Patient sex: M
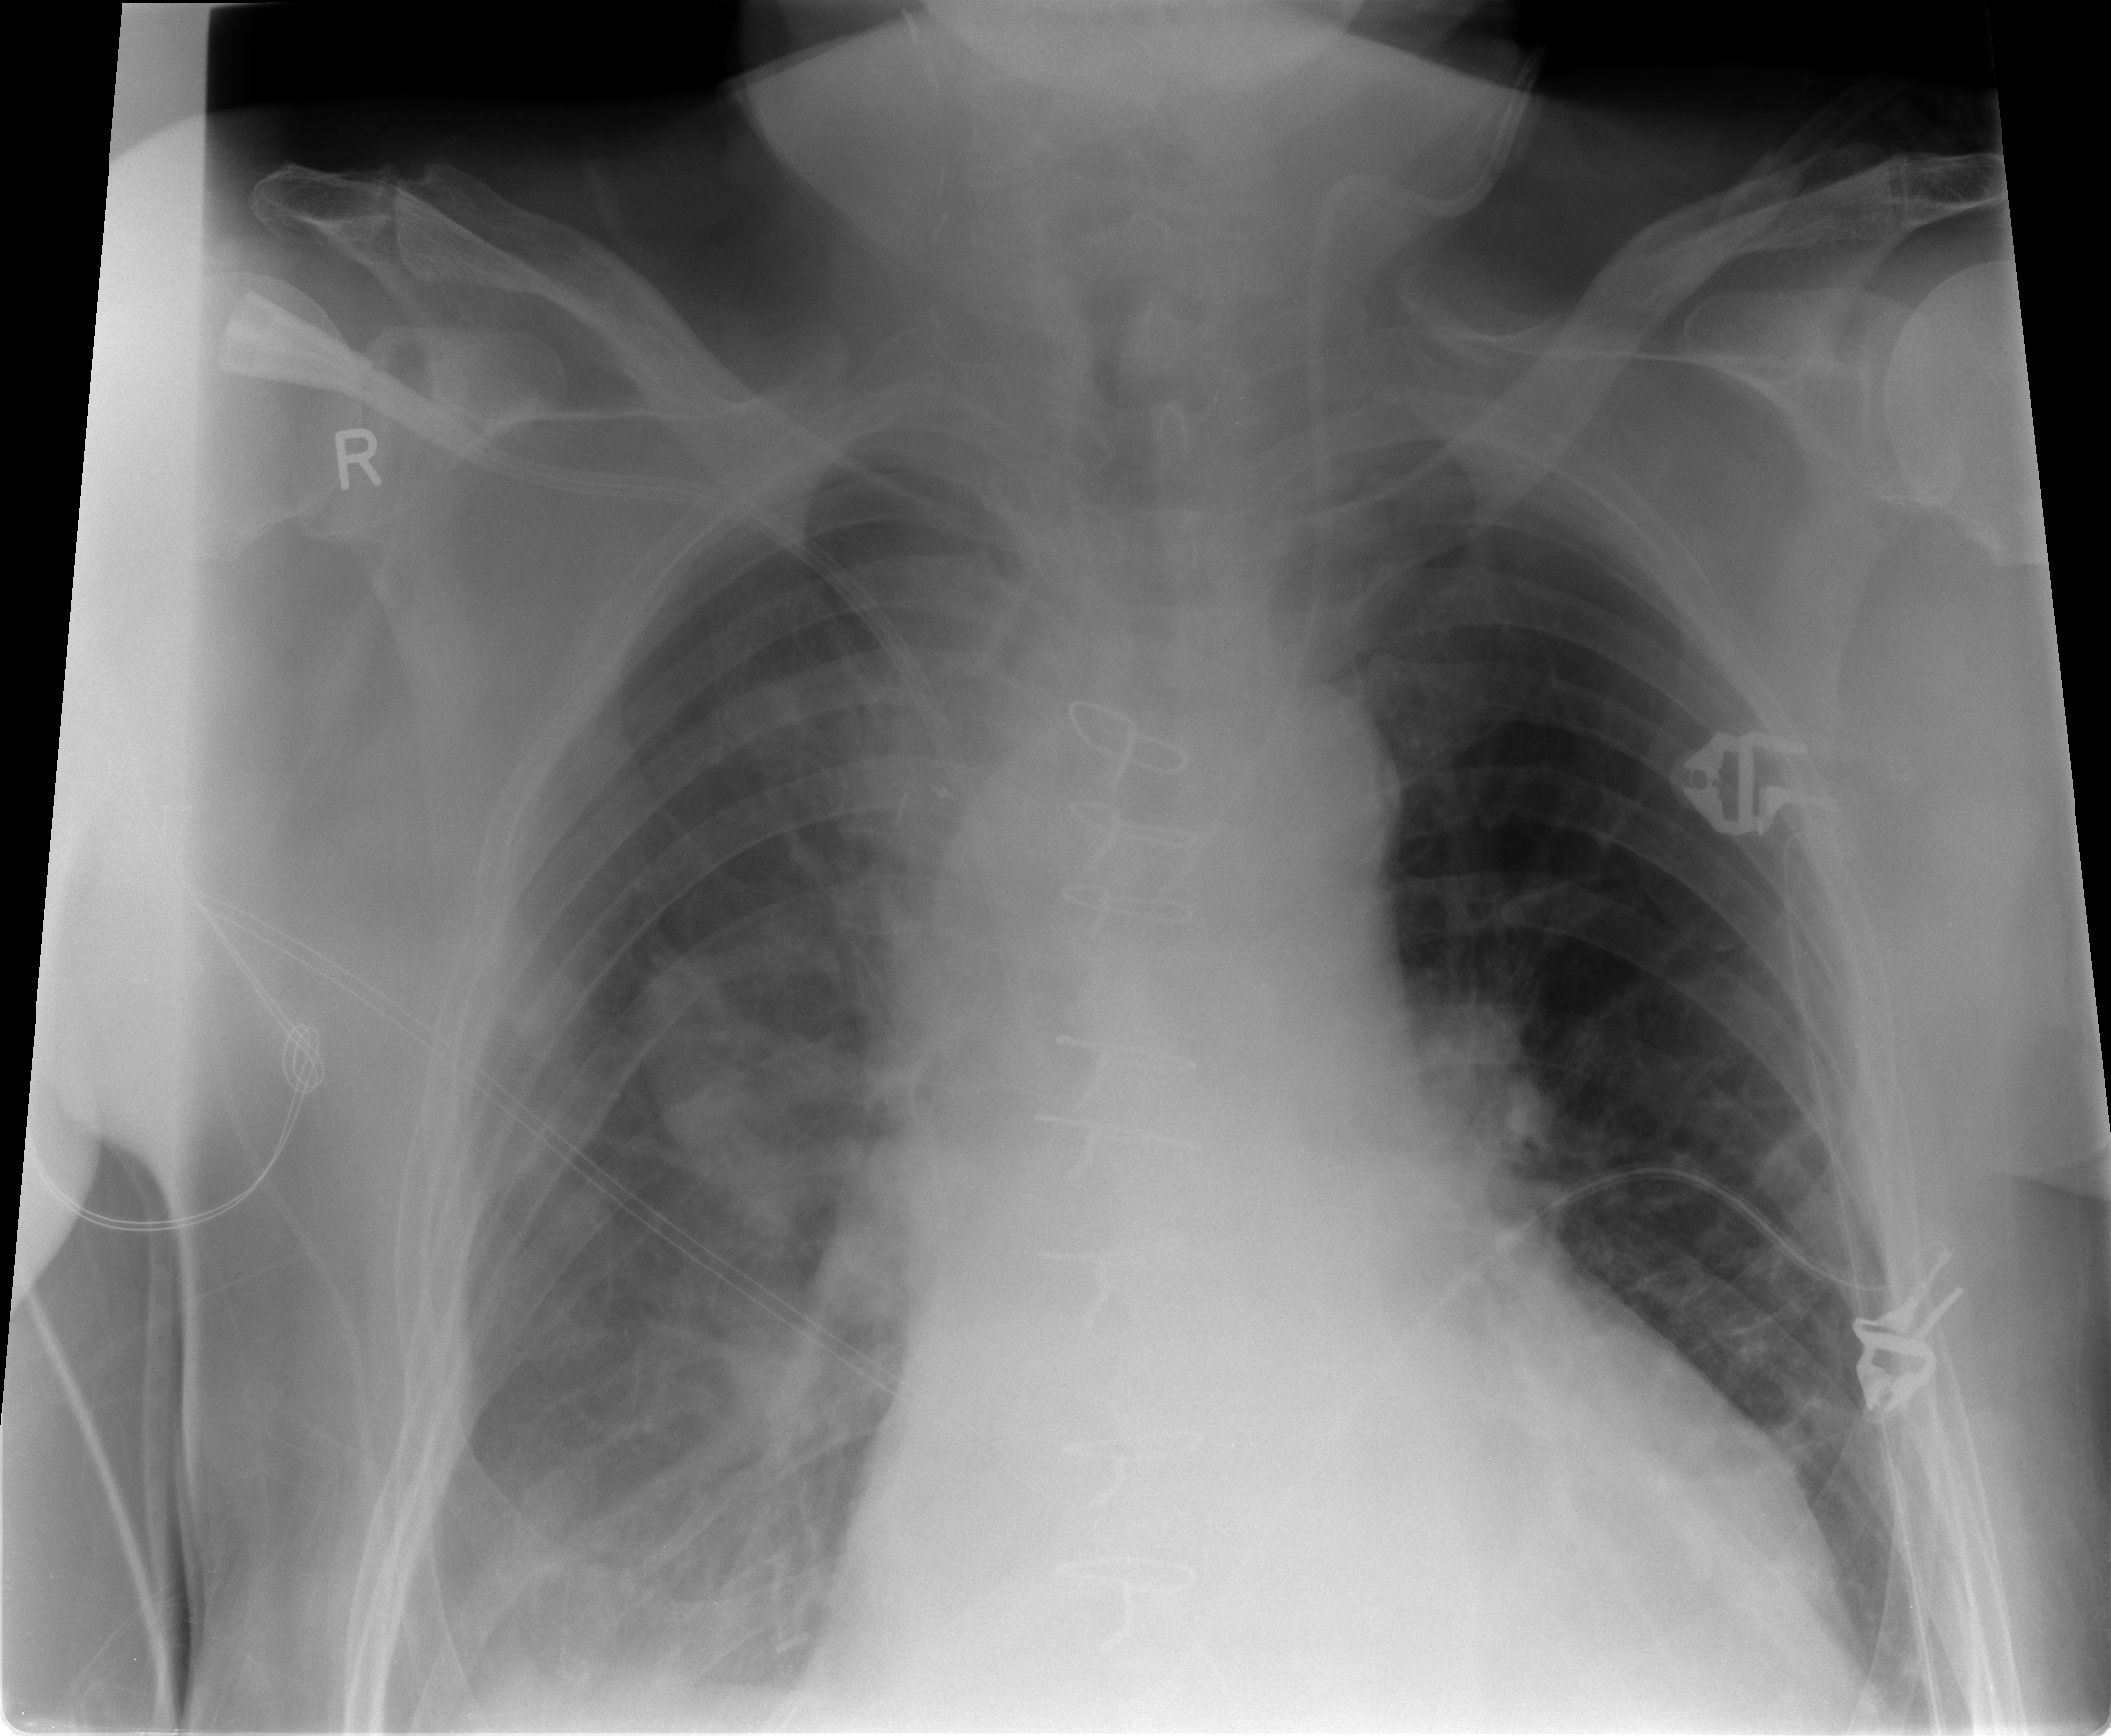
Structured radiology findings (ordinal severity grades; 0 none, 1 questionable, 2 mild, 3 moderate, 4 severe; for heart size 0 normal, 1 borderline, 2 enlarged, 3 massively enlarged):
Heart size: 2
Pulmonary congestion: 0
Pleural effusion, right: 2
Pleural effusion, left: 1
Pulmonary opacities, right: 2
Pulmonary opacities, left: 0
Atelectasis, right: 2
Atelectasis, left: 0